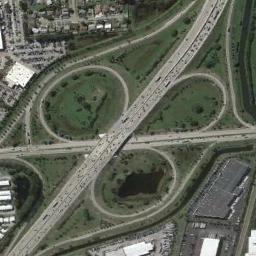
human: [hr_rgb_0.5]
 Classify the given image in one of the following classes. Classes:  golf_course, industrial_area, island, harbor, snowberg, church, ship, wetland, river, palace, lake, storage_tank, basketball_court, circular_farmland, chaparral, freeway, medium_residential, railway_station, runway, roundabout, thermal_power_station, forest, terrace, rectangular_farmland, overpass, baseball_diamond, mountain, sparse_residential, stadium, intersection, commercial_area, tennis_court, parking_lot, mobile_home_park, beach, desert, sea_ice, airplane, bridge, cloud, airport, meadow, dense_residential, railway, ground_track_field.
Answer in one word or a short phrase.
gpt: overpass